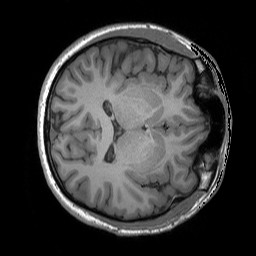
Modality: T1w
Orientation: axial
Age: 30
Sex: male
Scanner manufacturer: siemens
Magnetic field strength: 3 T
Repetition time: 1.9 s
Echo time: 0.00252 s